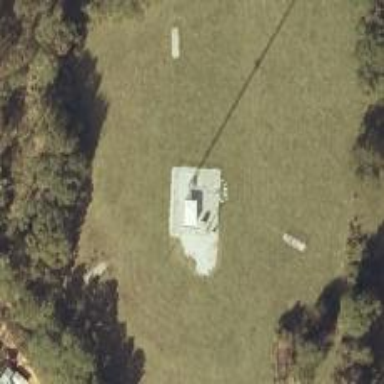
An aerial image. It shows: Communication mast tower.